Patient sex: M
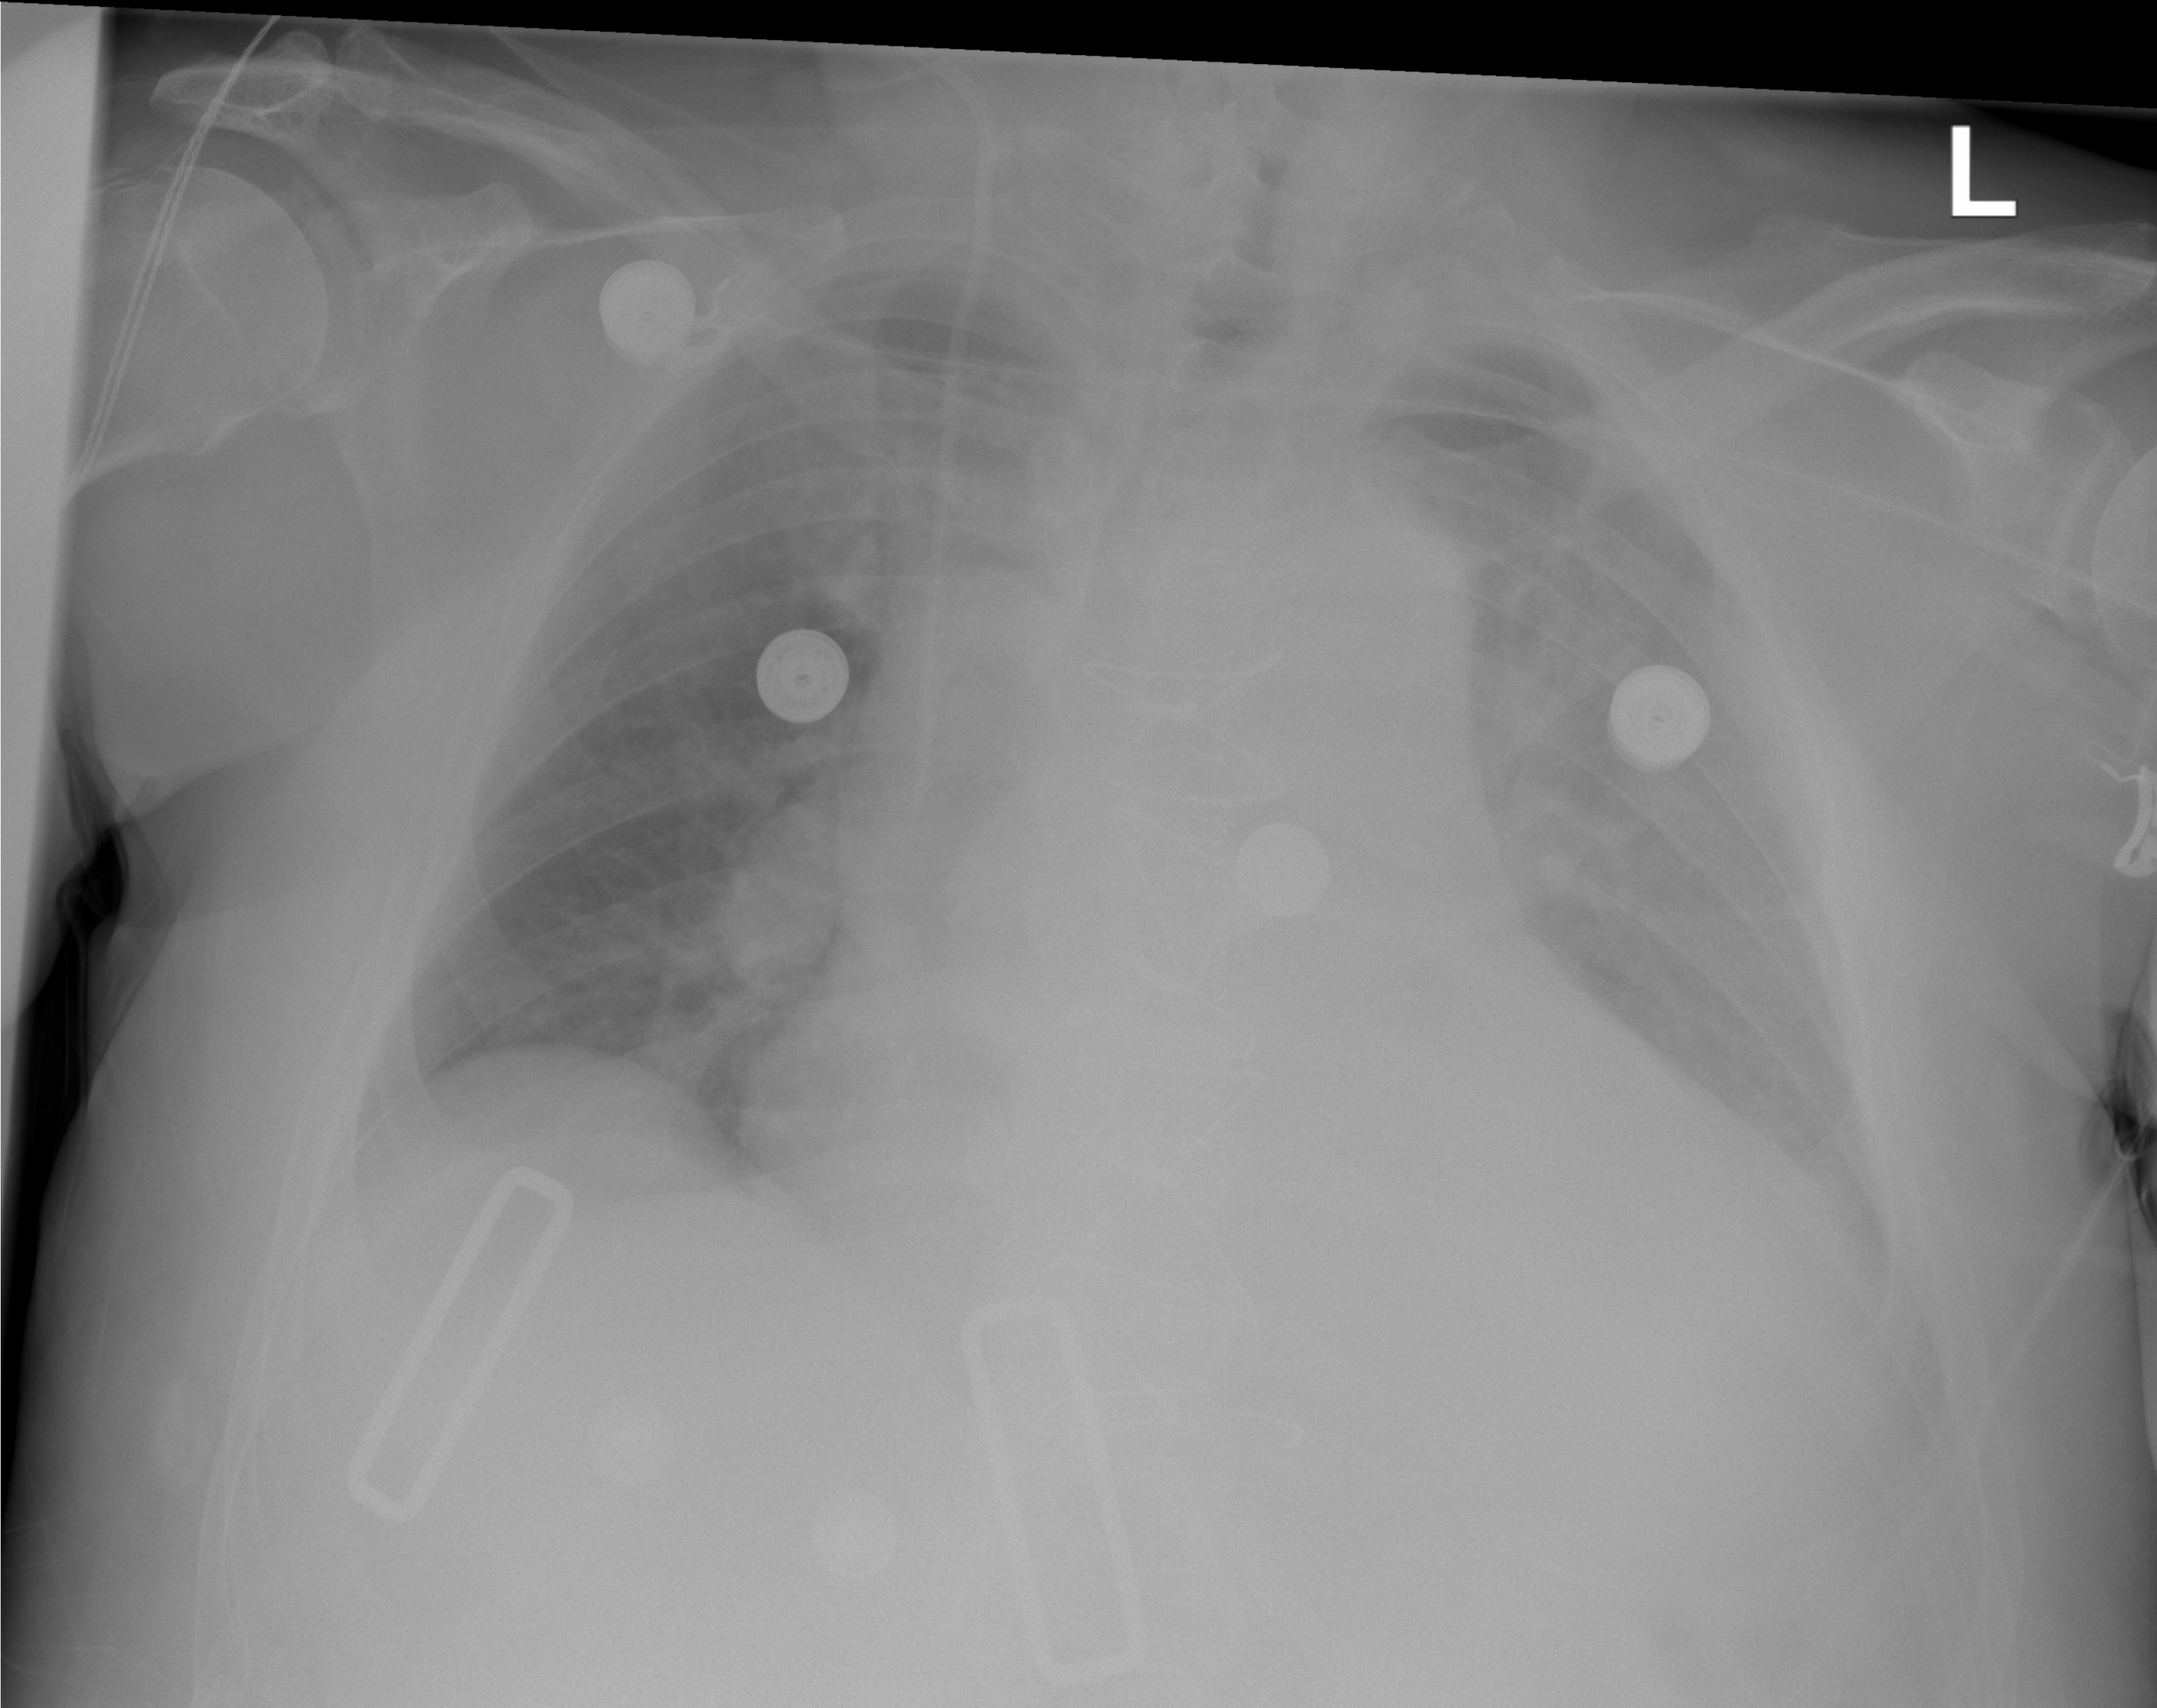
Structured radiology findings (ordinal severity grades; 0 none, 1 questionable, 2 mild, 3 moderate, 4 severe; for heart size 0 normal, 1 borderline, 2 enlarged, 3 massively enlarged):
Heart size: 3
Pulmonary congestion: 2
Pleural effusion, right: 0
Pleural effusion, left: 2
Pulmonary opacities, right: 0
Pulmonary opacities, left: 0
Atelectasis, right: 0
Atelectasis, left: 0